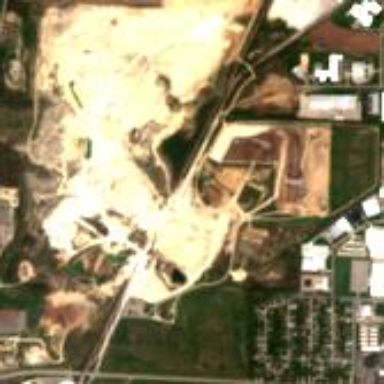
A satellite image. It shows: Quarry area.